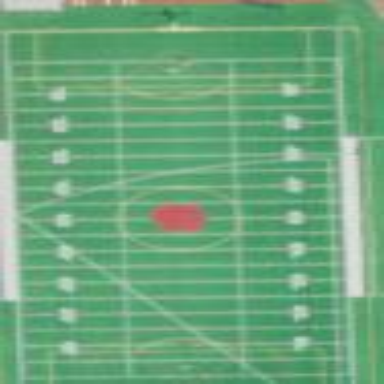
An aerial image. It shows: American football pitch with artificial turf surface for leisure land.